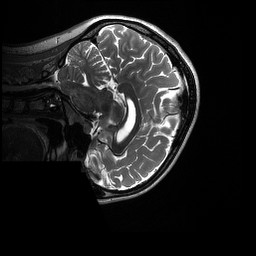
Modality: T2w
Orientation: sagittal
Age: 27
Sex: female